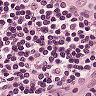
Metastatic tissue present: no